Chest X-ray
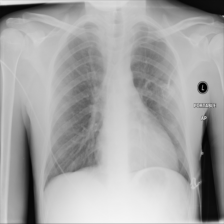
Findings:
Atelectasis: negative
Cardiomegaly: negative
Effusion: negative
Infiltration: negative
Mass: negative
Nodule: negative
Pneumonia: negative
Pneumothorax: negative
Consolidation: negative
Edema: negative
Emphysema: negative
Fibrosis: positive
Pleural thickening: negative
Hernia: negative